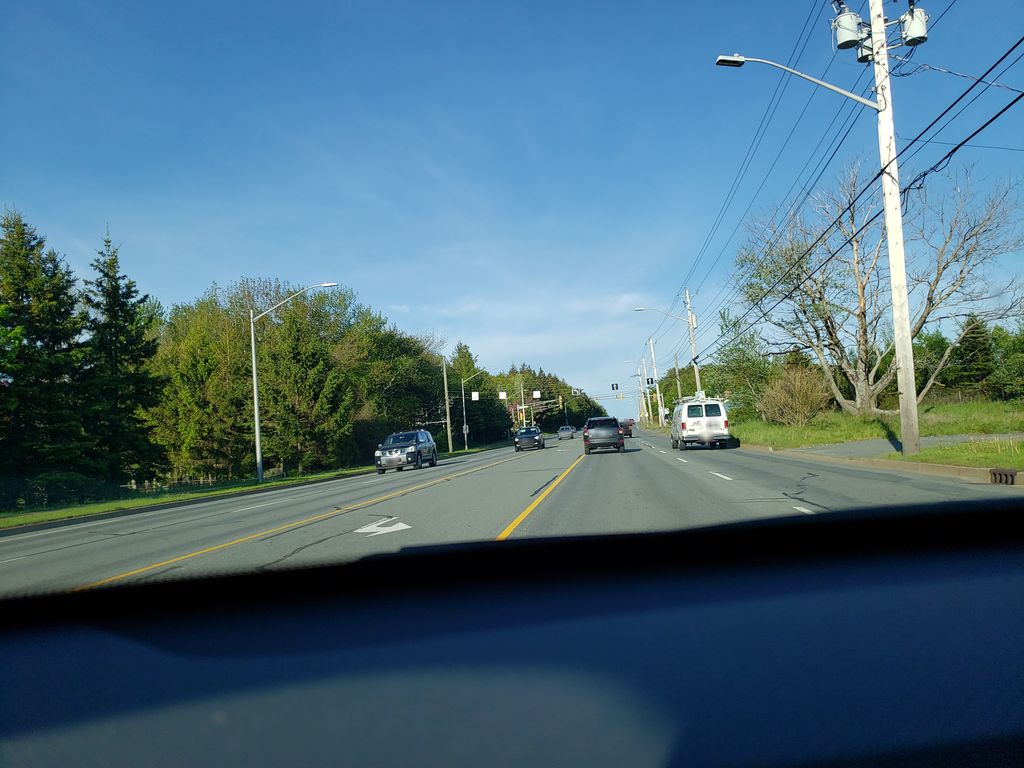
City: halifax